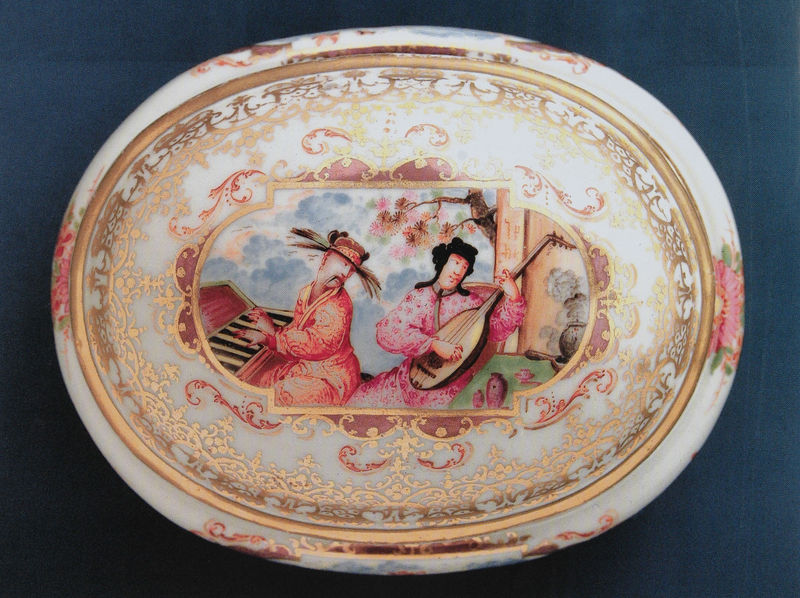
Titel: Zuckerdose
Künstler: Johann Gregorius (Bemalung) Höroldt
Standort: Dresden
Institution: Zwinger
Schlagwörter: baum, blau, himmel, kopf, mann, weiß, wolken, grün, landschaft, menschen, ocker, blumen, braun, bunt, frau, grau, hut, männer, schwarz, szene, blüte, blüten, park, rose, rot, fest, malerei, muster, ornament, rahmen, schale, schüssel, teller, bild, hände, instrument, baumstamm, flach, gold, haare, mantel, gitarre, instrumente, musik, musiker, rosa, oval, garten, keramik, ranken, vase, japan, italien, zwei, zuschauer, lila, rand, strohhut, glanz, dekor, klavier, musizieren, piano, verzierung, tasse, vasen, platte, japanisch, frühling, foto, gemustert, gefäß, porzellan, gemalt, orient, zweig, asien, geisha, geschirr, asiatisch, tasten, bekleidung, verziert, chinesisch, china, laute, lautenspieler, mandoline, saiten, saiteninstrument, porzelan, porzellanmalerei, bemalung, mittelfeld, orientalismus, zuhörer, miniatur, kirschbaum, vergoldung, musikant, musikanten, kimono, kirschblüte, cembalo, fernost, kirschblüten, druaßen, geschirrr, grßa, kirscblüte, laufe, mondoline, muski, okulele, saiteninsturment, schwazr, tasteninstrument, mönner, weißes gold, mandolin, instruemnte